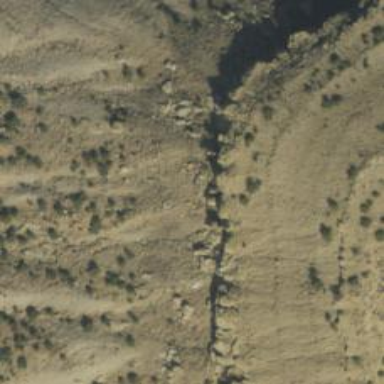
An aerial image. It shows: Cliff in nature.